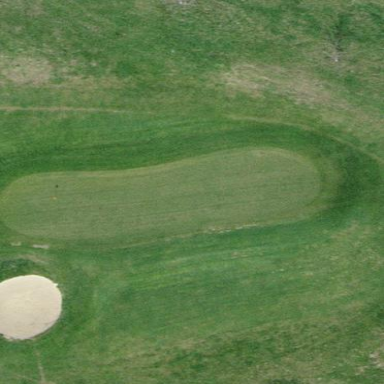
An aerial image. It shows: Golf green.